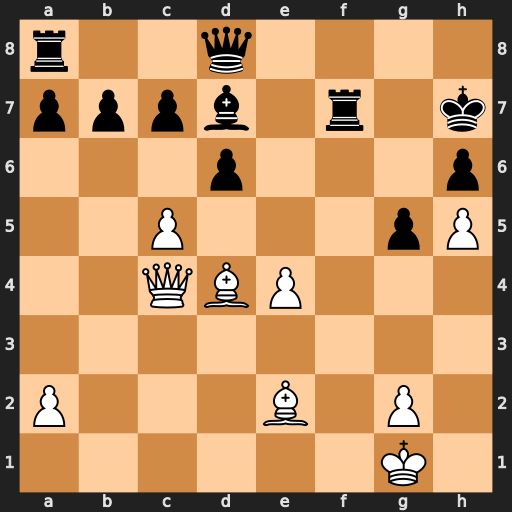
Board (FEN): r2q4/pppb1r1k/3p3p/2P3pP/2QBP3/8/P3B1P1/6K1
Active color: w
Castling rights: -
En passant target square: -
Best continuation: Qxf7#